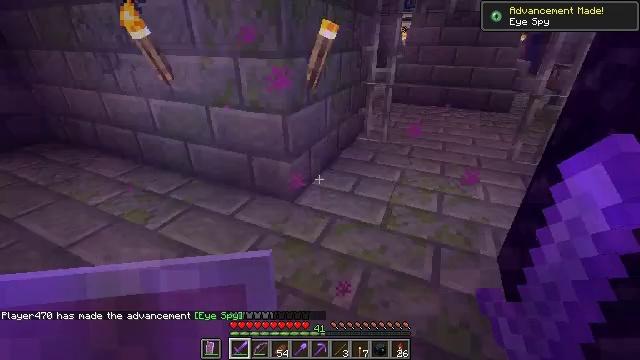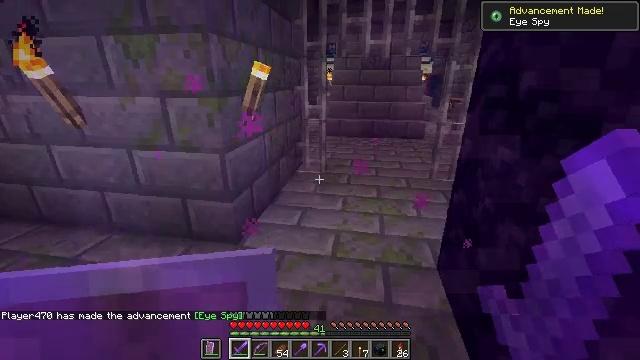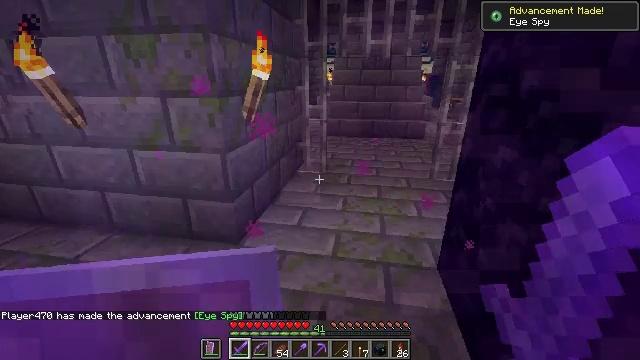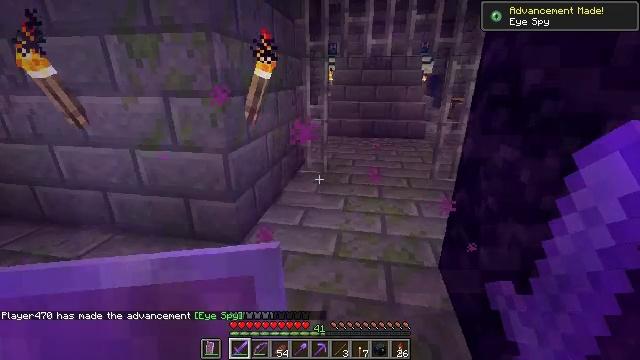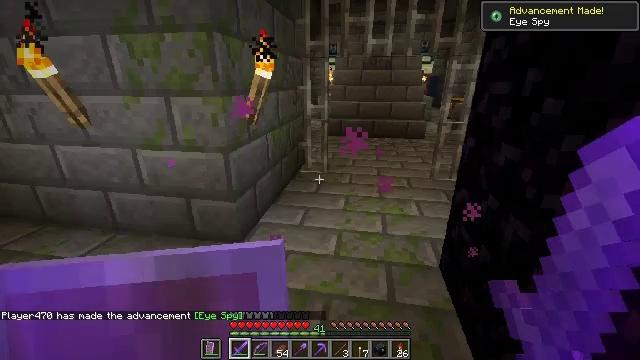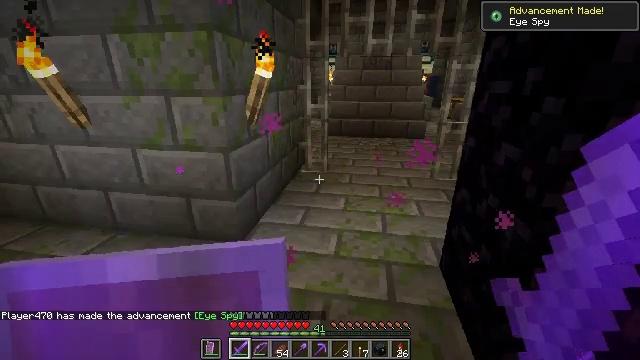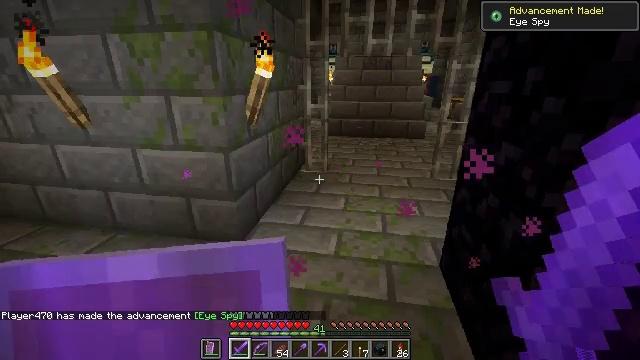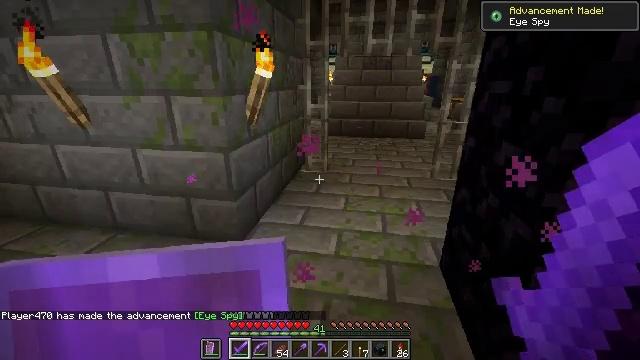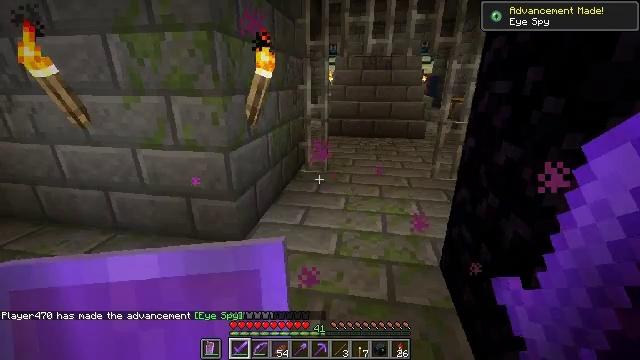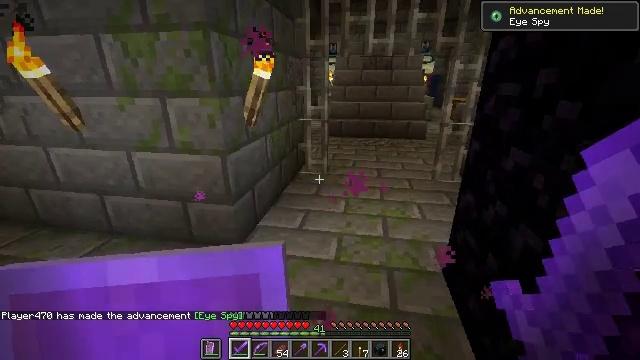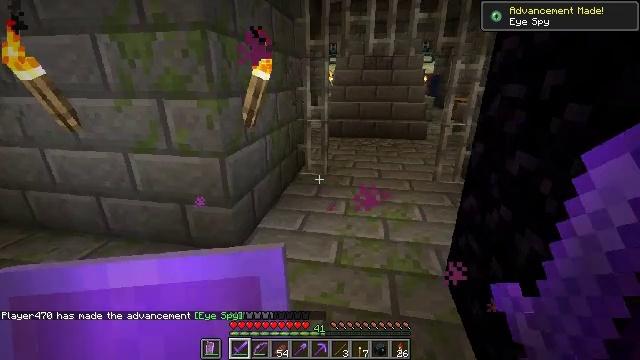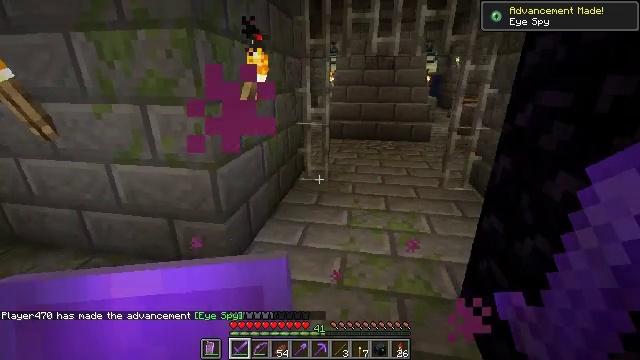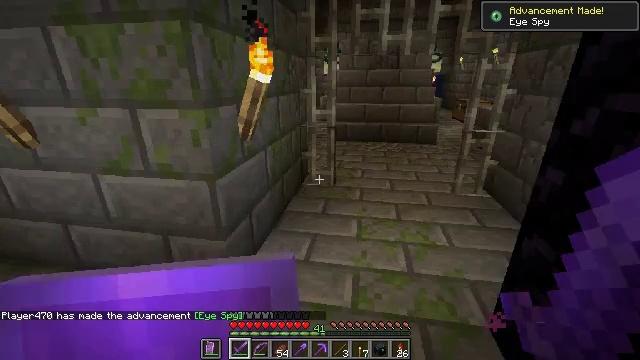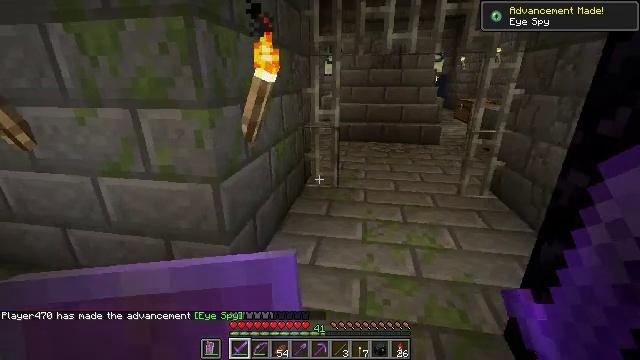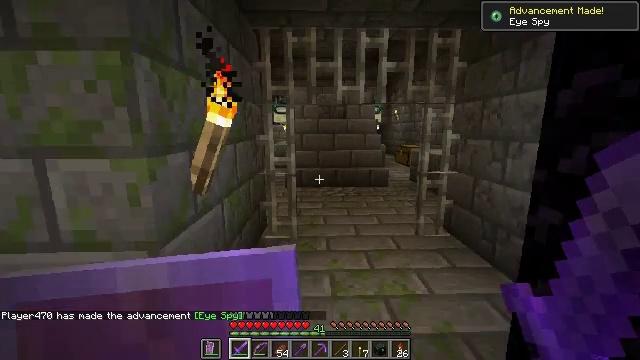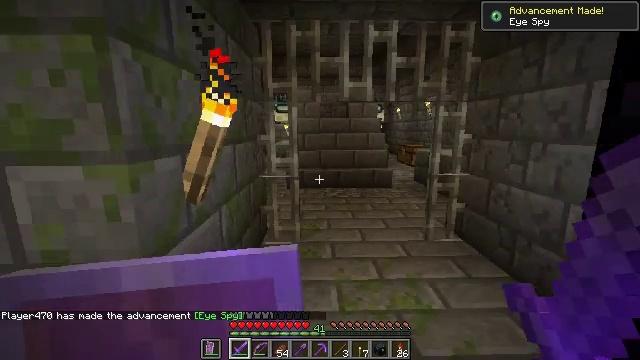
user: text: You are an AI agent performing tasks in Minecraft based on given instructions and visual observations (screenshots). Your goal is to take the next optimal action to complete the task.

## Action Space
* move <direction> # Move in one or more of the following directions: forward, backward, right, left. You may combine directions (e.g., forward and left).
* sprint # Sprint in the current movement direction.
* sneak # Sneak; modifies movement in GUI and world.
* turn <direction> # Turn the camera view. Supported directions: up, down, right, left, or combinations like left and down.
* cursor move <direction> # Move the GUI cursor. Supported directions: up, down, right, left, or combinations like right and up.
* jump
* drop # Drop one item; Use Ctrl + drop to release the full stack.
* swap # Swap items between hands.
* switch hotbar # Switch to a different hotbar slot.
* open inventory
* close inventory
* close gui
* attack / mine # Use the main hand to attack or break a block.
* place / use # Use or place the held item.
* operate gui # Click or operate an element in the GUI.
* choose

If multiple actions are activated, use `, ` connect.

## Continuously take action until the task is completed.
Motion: motion action
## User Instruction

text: Break the obsidian using a diamond or netherite pickaxe.
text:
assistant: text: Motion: turn right and up
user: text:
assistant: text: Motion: no_op
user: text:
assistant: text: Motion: no_op
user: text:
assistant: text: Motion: no_op
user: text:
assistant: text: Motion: no_op
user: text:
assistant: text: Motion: no_op
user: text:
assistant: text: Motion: no_op
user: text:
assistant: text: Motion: no_op
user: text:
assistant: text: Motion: move forward
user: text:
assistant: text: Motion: move forward
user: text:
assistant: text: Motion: move forward
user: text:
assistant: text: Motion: move forward and move left
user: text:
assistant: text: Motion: move forward and move left
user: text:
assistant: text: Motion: move forward and move left, turn right and up
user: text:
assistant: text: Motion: move forward
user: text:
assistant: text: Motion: move forward
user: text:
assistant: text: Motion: move forward
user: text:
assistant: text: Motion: move forward
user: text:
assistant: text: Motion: move forward
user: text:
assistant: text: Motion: move forward
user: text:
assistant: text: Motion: move forward and move right
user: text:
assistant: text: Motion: move forward and move right
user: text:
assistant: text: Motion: move forward and move right
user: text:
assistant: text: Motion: move forward and move right
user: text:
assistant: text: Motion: move forward and move right
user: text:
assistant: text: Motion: move forward and move right
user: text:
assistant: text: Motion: move forward
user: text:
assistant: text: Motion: move forward
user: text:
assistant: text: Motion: move forward, turn left
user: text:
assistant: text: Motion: move forward, turn left